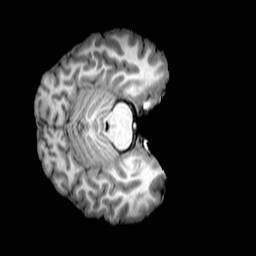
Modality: T1w
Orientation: axial